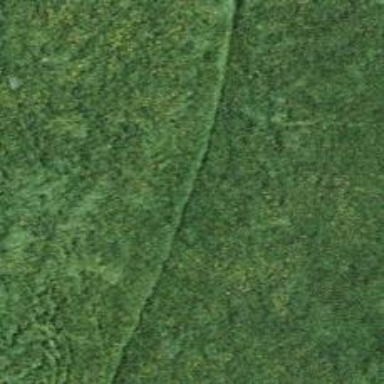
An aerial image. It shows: Grass path.